Question: I have a dataset named mpg. I am interested in plotting a boxplot (with points on it) to see the relationship between the variable drv (types of drive train) and the cty (city miles per gallon).
Below is my code:
'ggplot(data=mpg,mapping=aes(x=drv,y=cty))+geom_boxplot(outlier.shape = NA)+geom_jitter()'
Is there a way to exclude the outliers from geom_jitter() ?

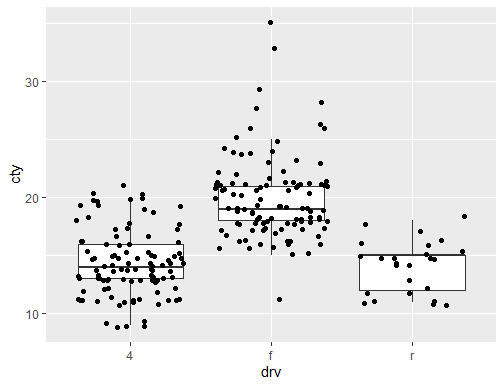
Answer: 'geom_jitter()' does not have argument for discarding the outliers on its own. You need to manually filter the data points to be plotted by defining which points are outliers.
'''
library(dplyr)
library(ggplot2)
mpg %>%
group_by(drv) %>%
mutate(cty_filtered = case_when(cty - quantile(cty)[4] > 1.5*IQR(cty) ~ NA_real_,
quantile(cty)[2] - cty > 1.5*IQR(cty) ~ NA_real_,
TRUE ~ cty)) %>%
ggplot() + geom_boxplot(aes(drv, cty)) + geom_jitter(aes(drv, cty_filtered))
'''